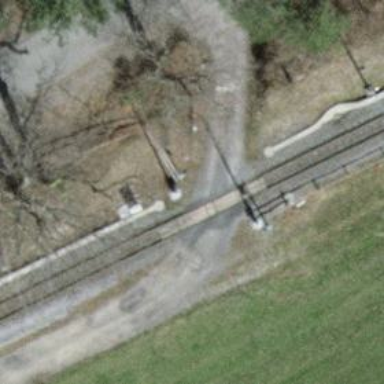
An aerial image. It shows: Railway level crossing.